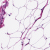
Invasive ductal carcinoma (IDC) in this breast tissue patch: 0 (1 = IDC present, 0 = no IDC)